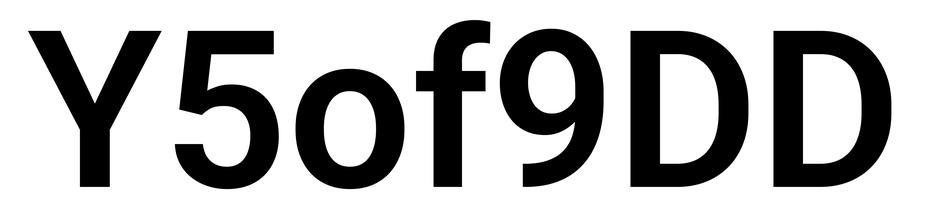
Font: Roboto_SemiBold